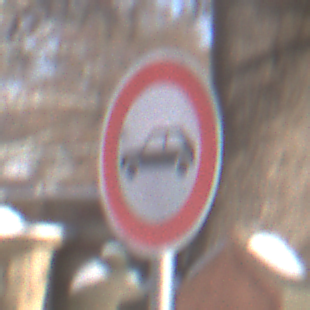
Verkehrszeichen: VerbotPersonenkraftwagen
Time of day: MorningAfternoon
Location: Outdoor (Special)
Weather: Clear
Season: Winter
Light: Natural